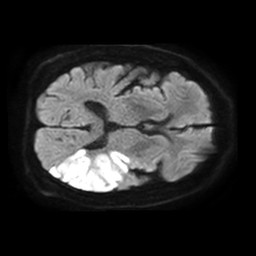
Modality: TRACE
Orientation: axial
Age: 60
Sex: female
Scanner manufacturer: philips
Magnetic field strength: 1.5 T
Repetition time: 3.395 s
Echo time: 0.06922 s